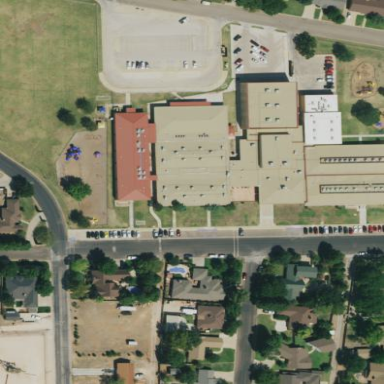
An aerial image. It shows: School building.